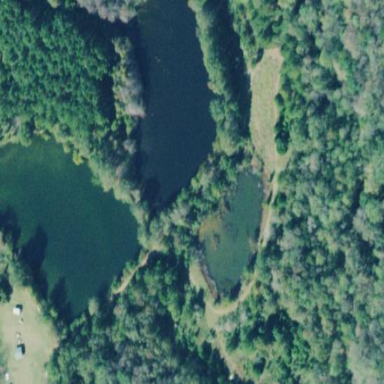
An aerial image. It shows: Reservoir of natural water.